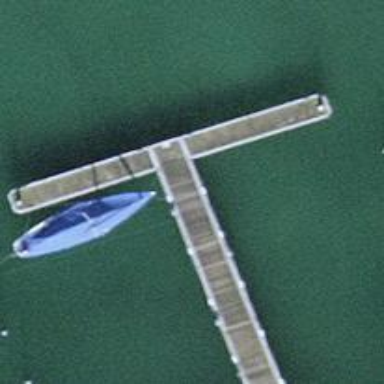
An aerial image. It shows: Man-made pier.